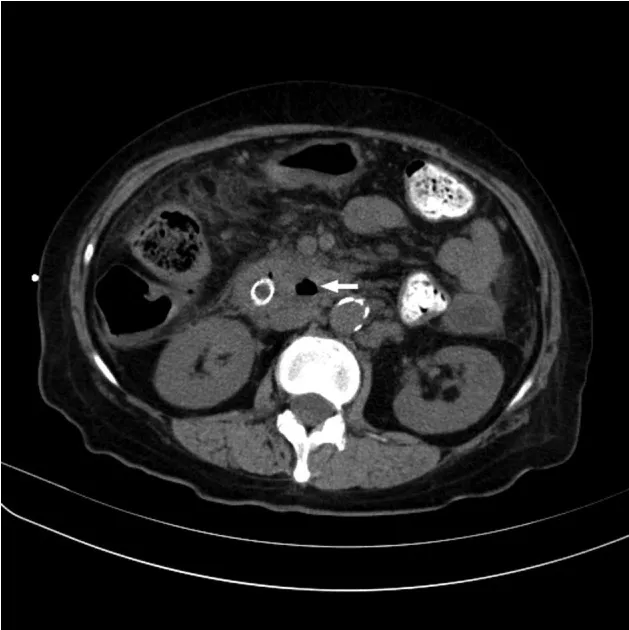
CT performed 4 days after PTBS revealing a tumor surrounding the intradiverticular papilla (white arrow) and the bile duct stent. PTBS, percutaneous transhepatic biliary stenting.
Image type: radiology (ct)